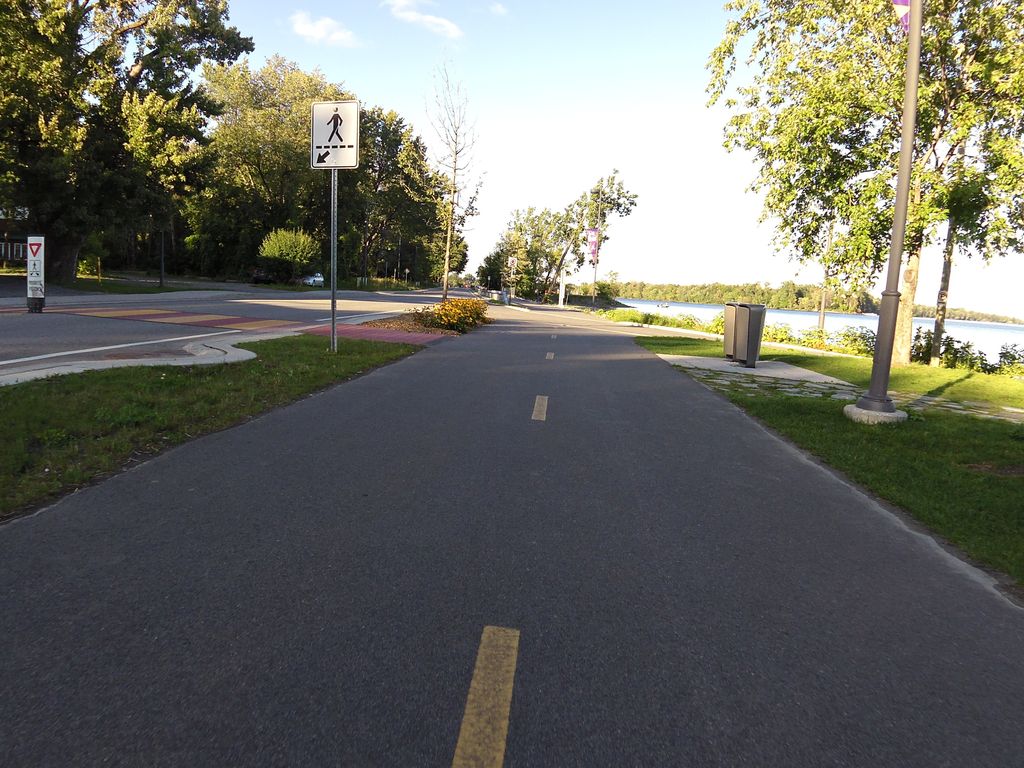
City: ottawa-gatineau